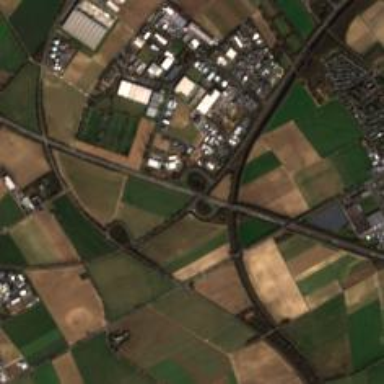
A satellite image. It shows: Motorway junction.